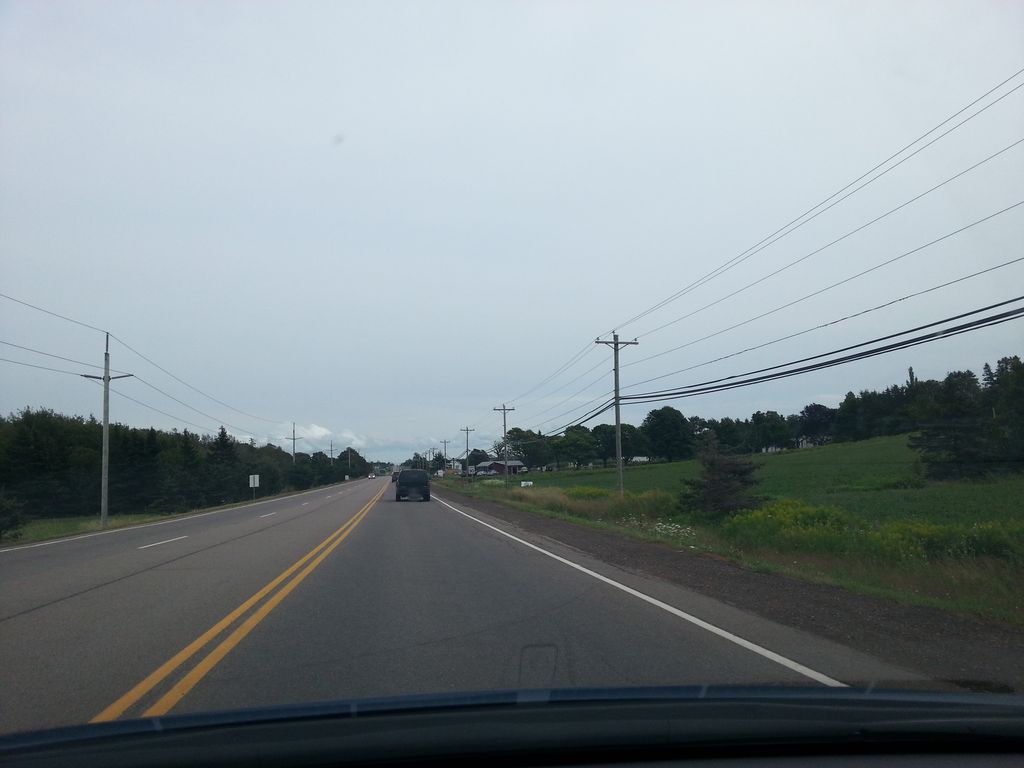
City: charlottetown